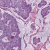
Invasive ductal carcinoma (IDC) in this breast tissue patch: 1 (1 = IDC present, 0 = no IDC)